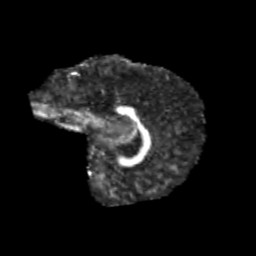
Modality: FA
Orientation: sagittal
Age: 12
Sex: male
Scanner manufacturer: siemens
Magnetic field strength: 3 T
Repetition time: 3.8 s
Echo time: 0.07 s